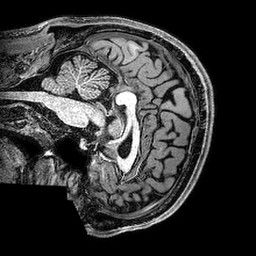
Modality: T1w
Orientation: sagittal
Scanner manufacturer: philips
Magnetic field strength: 3 T
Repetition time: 0.008375 s
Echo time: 0.00387 s